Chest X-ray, PA view. Patient: 32 years old, sex F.
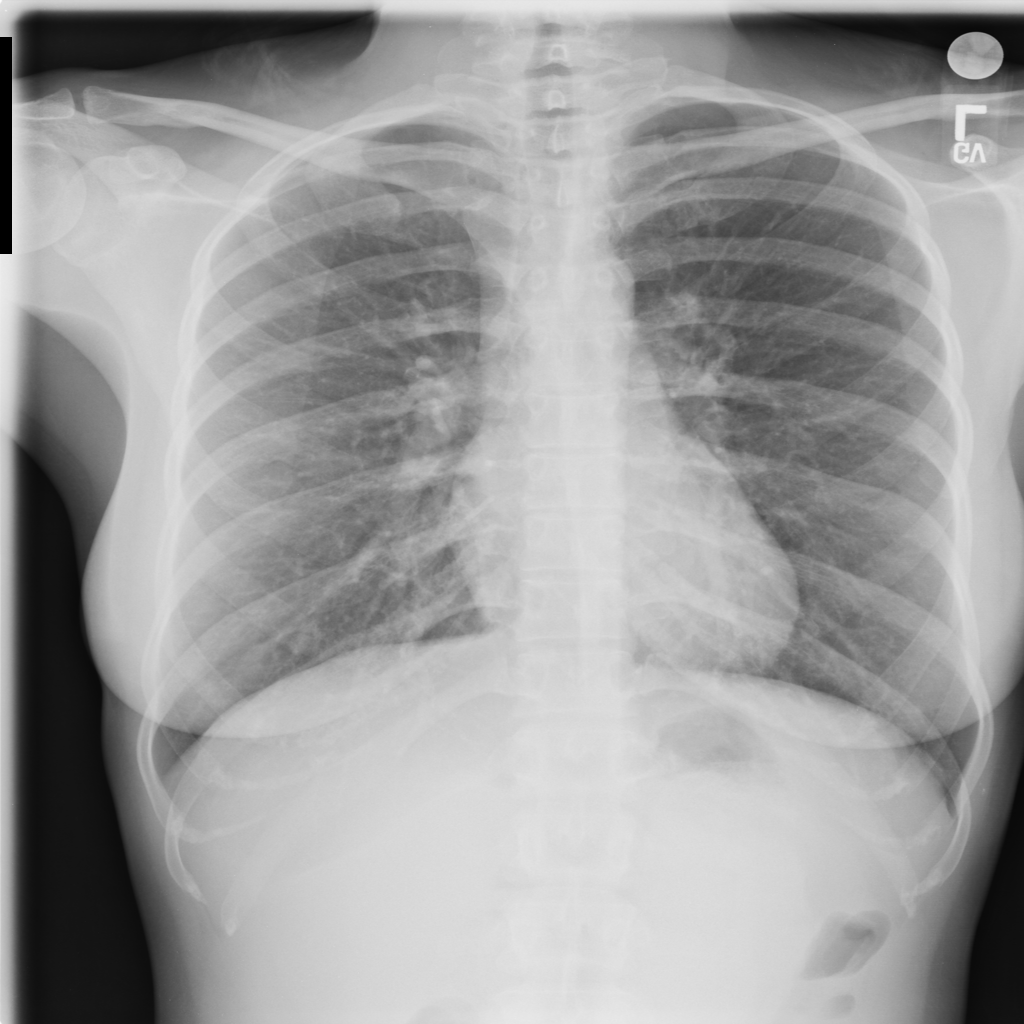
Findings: No Finding